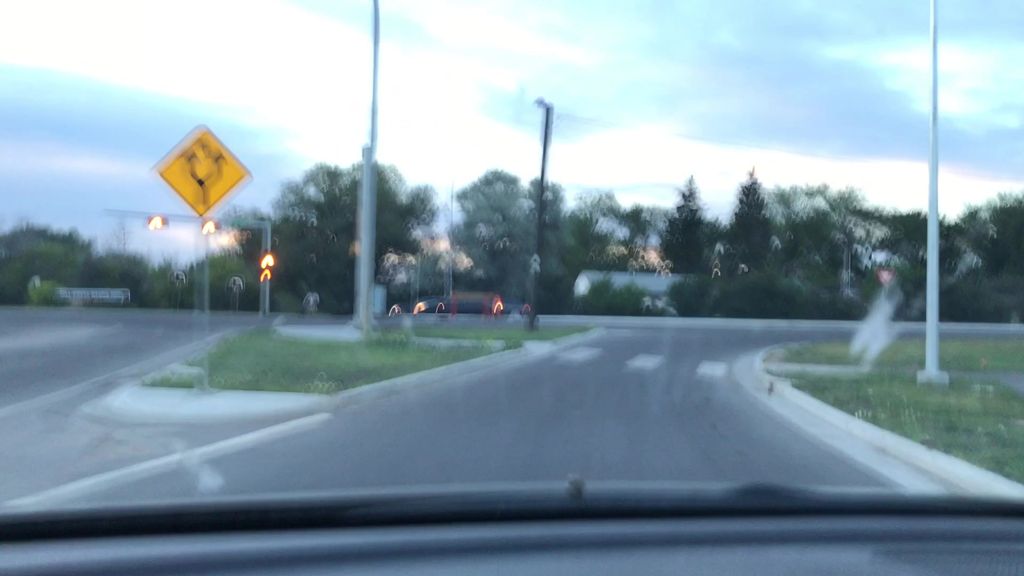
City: edmonton